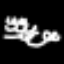
Label: squiggle